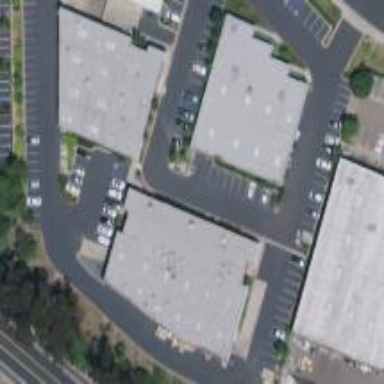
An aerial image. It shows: Industrial building.